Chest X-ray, PA view. Patient: 49 years old, sex F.
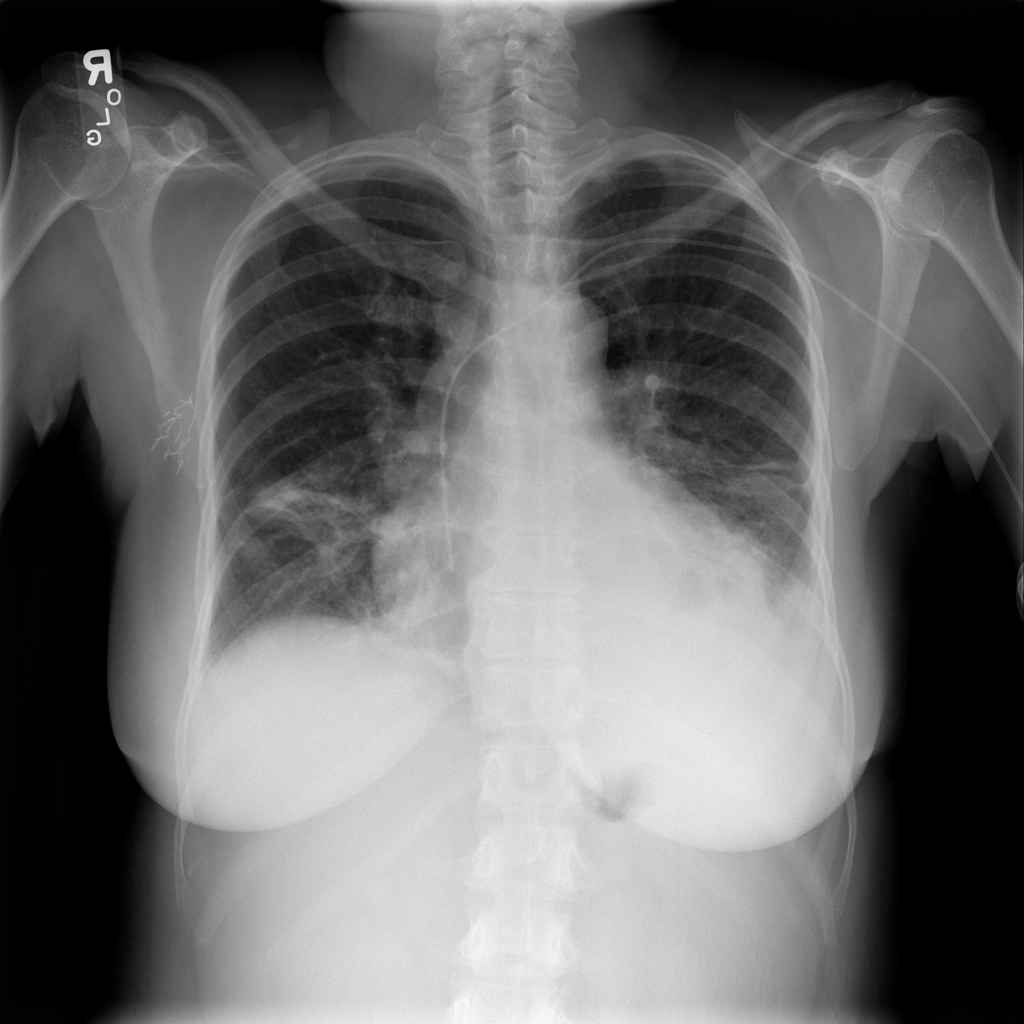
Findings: Effusion, Infiltration